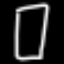
Label: square